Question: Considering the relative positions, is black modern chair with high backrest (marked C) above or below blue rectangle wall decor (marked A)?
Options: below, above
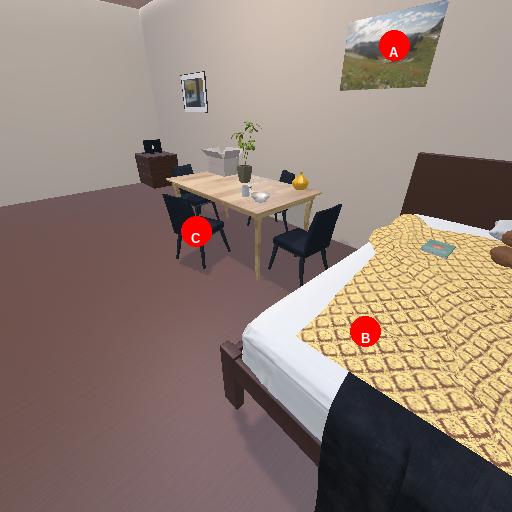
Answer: below